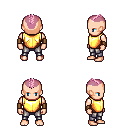
a pixel art fantasy rpg character, male body template, human, light skin, gold chest armor, metal pants, pink short mohawk hairstyle, leather bracers, four views (front, back, left, right), 2x2 character sprite sheet, small pixel art, hard edges, no anti-aliasing